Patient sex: F
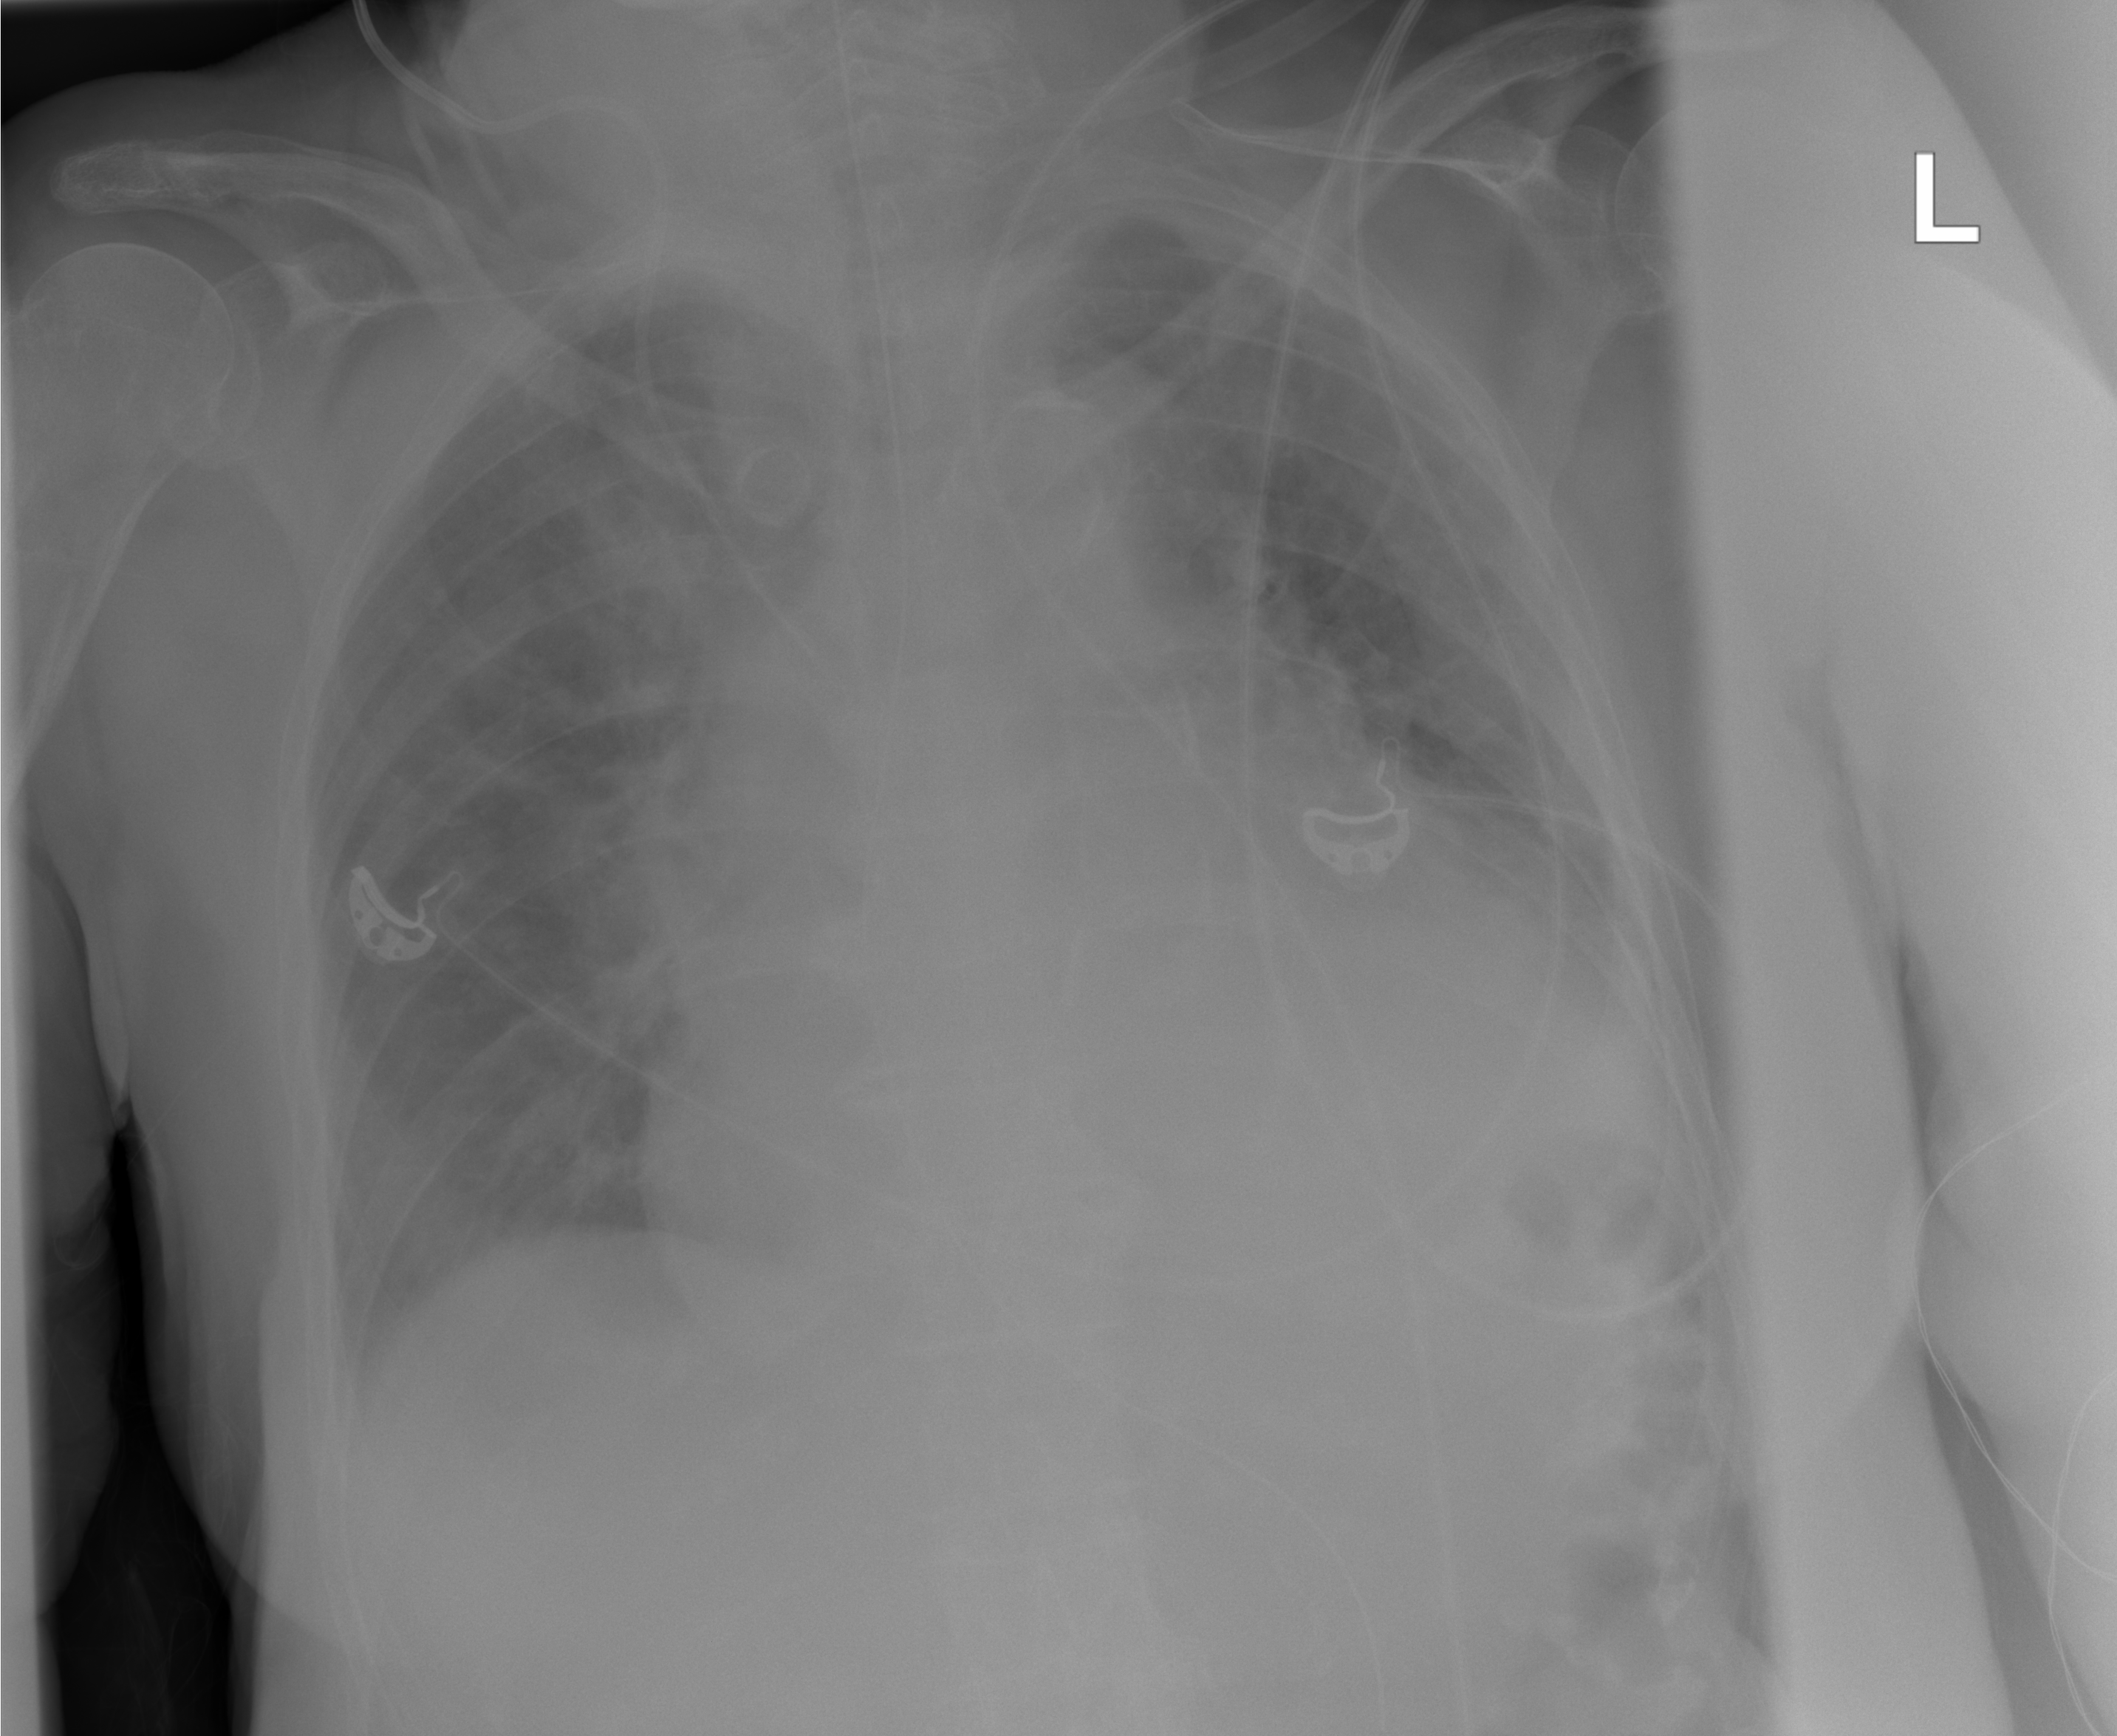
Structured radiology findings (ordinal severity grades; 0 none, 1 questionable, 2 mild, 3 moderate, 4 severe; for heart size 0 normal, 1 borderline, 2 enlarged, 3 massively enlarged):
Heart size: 3
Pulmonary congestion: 2
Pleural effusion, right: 0
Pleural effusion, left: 0
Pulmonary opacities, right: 3
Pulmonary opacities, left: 2
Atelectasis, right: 0
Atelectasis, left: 0